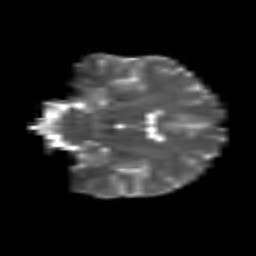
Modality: T2w
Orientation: coronal
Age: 18
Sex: female
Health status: healthy
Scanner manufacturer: siemens
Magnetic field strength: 3 T
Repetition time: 8.6 s
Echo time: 0.095 s